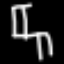
Label: chair